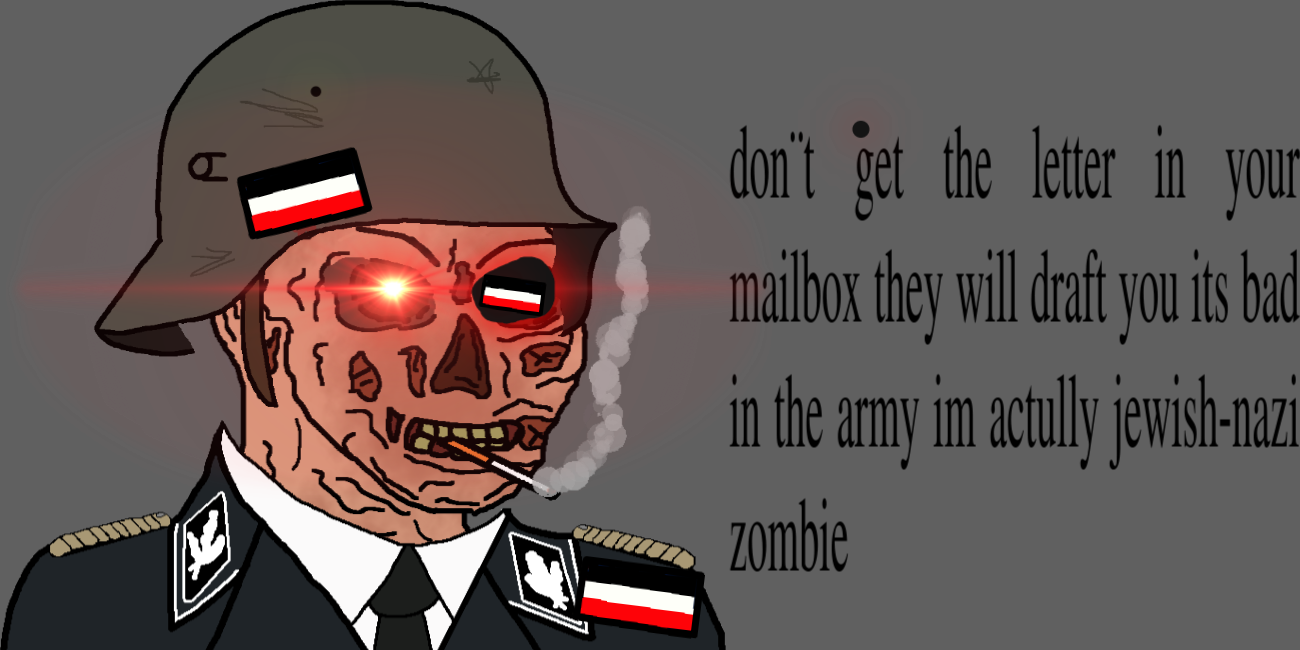
Label: 5_Boomer